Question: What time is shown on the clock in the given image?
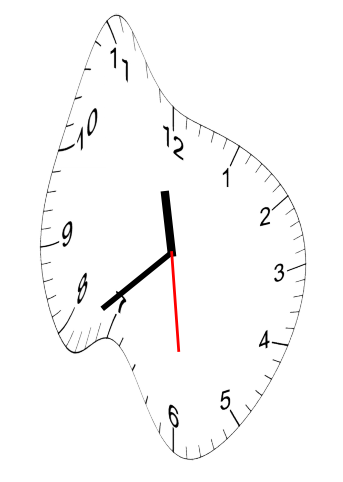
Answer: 11:38:29